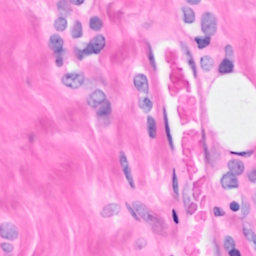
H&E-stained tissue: Breast